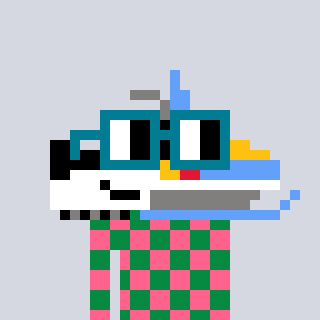
a pixel art character with square dark green glasses, a snowmobile-shaped head and a green-colored body on a cool background